Interaction volume radius: 10 \u00c5
Interaction volume height: 15 \u00c5
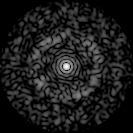
Disorder parameter: 0.827